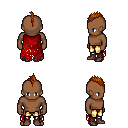
a pixel art fantasy rpg character, male body template, human, dark skin, red tattered cape, gold greaves, brunette mohawk hairstyle, maroon shoes, four views (front, back, left, right), 2x2 character sprite sheet, small pixel art, hard edges, no anti-aliasing